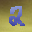
Label: 2